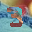
Label: 3